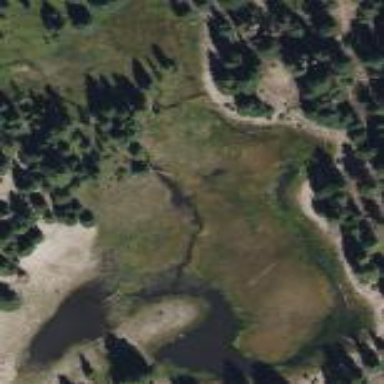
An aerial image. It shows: Marshy wetland area.